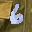
Label: 6